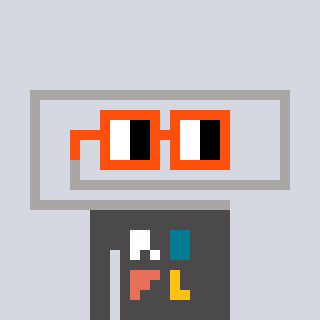
a pixel art character with square orange glasses, a paperclip-shaped head and a grayscale-colored body on a cool background